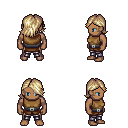
a pixel art fantasy rpg character, male body template, human, dark skin, leather chest armor, metal pants, white blonde swoop hairstyle, four views (front, back, left, right), 2x2 character sprite sheet, small pixel art, hard edges, no anti-aliasing